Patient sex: M
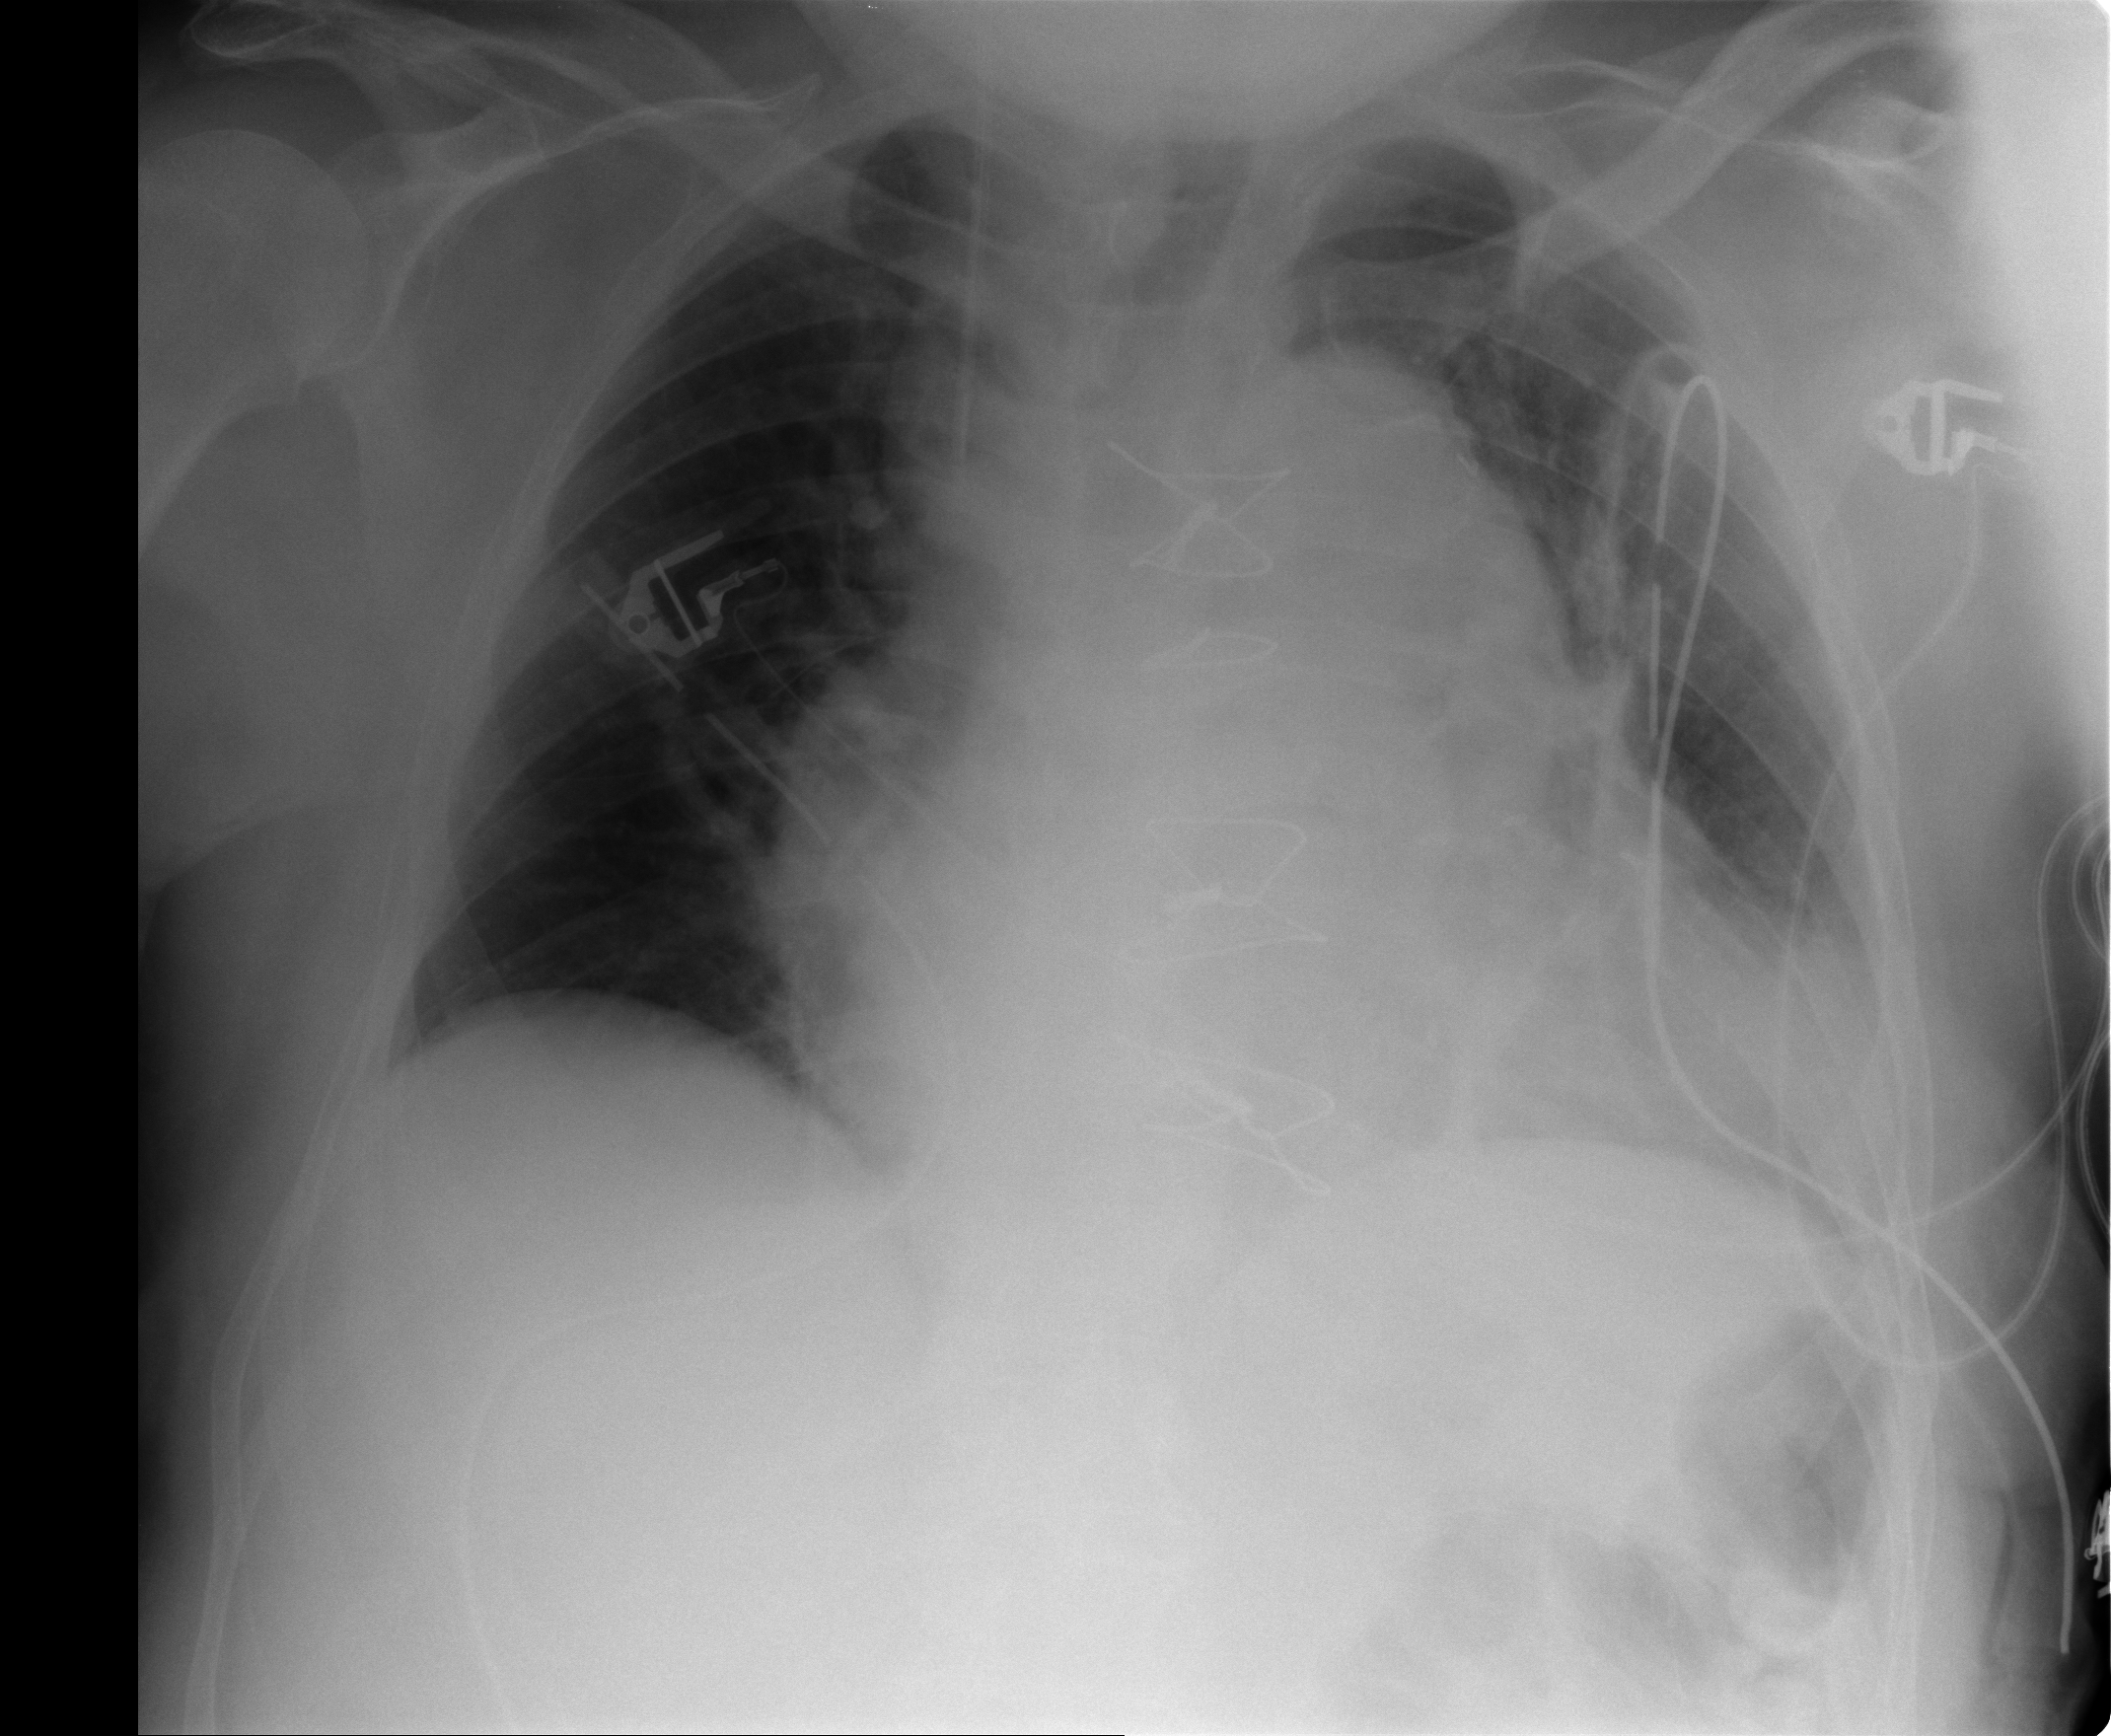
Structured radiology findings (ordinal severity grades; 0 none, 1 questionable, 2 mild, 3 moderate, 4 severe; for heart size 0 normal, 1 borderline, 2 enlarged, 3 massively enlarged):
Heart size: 2
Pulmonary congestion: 1
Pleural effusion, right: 0
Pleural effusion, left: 0
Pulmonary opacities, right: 0
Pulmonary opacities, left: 1
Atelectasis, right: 0
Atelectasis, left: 2